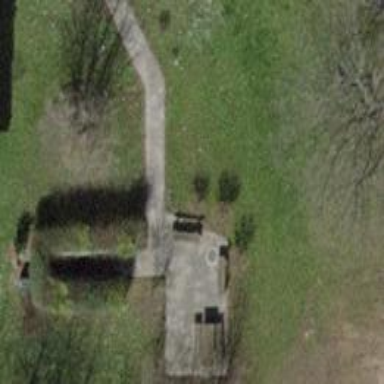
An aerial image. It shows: Bench for seating.